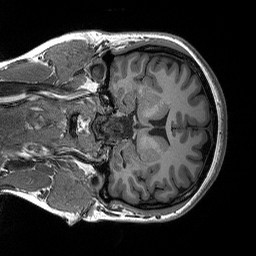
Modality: T1w
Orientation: coronal
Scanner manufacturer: siemens
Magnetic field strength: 3 T
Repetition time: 2.3 s
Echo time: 0.00298 s